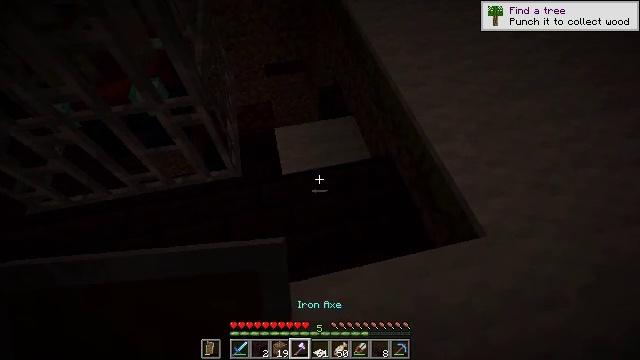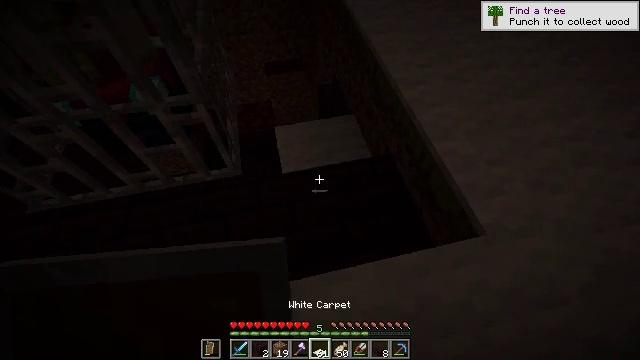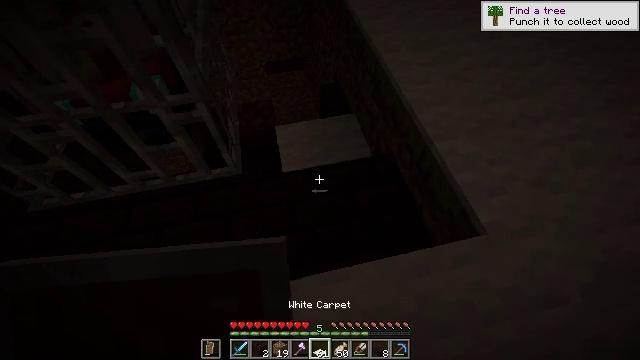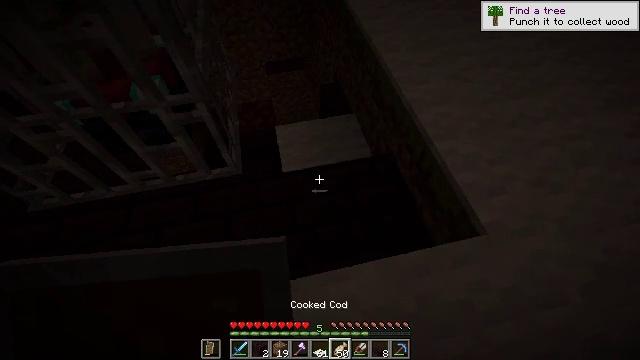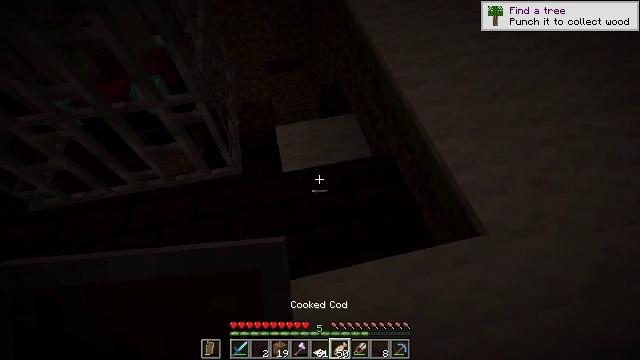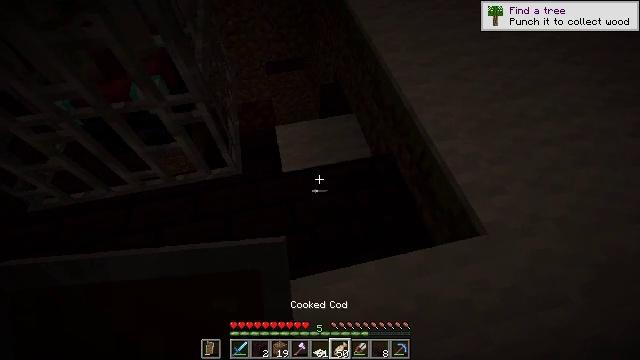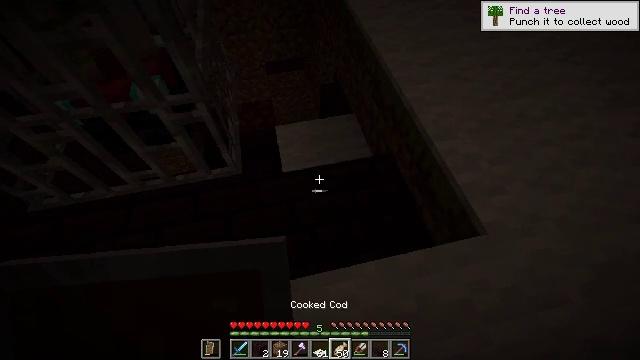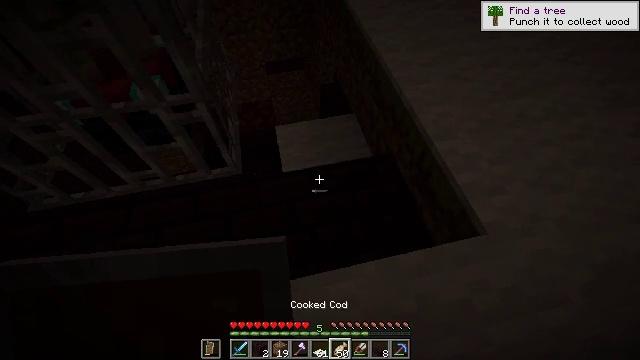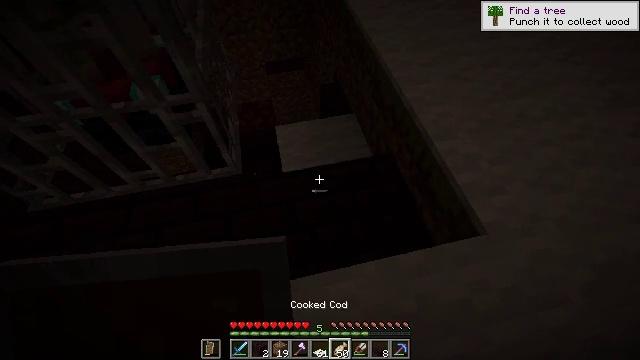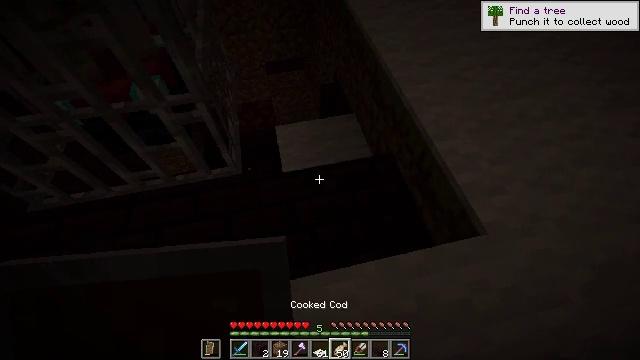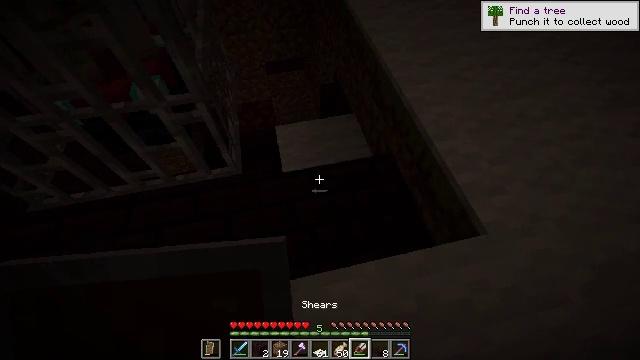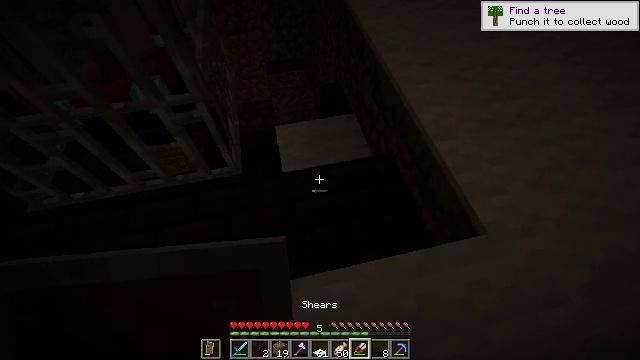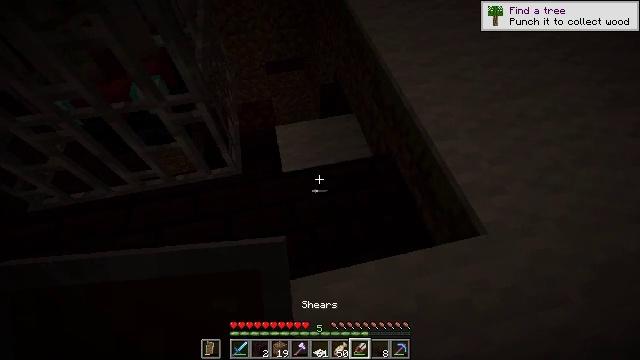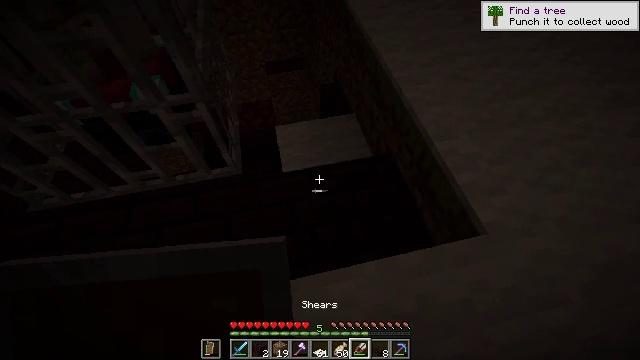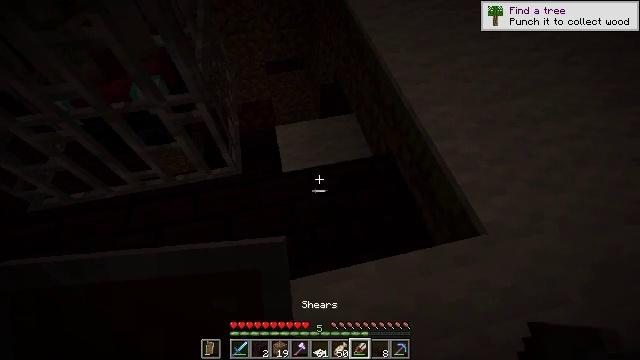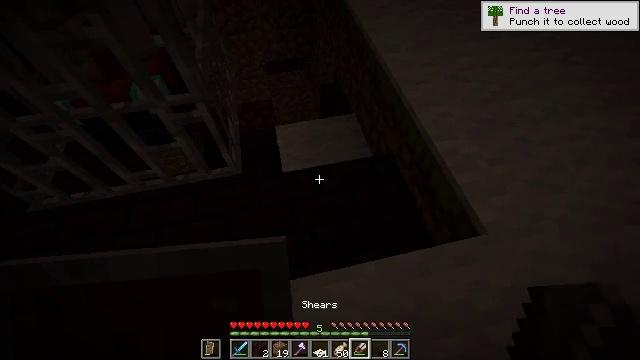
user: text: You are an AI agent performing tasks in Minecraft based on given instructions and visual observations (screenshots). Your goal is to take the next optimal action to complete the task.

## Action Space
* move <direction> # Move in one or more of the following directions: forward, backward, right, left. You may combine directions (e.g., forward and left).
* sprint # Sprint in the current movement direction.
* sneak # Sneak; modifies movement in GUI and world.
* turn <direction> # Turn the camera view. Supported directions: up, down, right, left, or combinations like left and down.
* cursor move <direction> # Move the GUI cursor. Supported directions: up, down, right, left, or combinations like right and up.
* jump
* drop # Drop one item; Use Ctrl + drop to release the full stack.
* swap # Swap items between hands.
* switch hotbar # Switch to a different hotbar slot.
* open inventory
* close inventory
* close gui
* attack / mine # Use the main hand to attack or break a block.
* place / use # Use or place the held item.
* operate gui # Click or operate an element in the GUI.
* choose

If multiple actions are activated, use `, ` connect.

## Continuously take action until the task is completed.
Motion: motion action
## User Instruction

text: Remove the nether brick slab from its place.
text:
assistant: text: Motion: sneak
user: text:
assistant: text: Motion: sneak
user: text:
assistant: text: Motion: sneak
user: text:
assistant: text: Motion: sneak
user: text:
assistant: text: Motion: sneak
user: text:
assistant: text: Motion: sneak
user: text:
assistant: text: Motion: sneak
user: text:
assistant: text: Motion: sneak
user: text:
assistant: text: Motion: sneak
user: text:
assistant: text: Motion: sneak
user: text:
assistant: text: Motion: sneak
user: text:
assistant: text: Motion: sneak
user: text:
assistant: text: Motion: sneak
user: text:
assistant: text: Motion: sneak
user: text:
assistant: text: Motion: sneak
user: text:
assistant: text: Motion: sneak
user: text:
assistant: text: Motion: sneak
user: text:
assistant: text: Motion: sneak
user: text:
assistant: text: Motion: sneak
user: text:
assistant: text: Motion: sneak
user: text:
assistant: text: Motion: sneak
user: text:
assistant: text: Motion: sneak
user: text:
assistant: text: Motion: sneak
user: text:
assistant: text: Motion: sneak
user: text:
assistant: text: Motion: sneak
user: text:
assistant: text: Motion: sneak
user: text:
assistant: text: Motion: move forward, sneak, turn left and down
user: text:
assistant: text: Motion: move forward, sneak, turn left and down
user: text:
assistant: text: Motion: move forward, sneak, turn left and down
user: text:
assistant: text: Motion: move forward, sneak, turn left